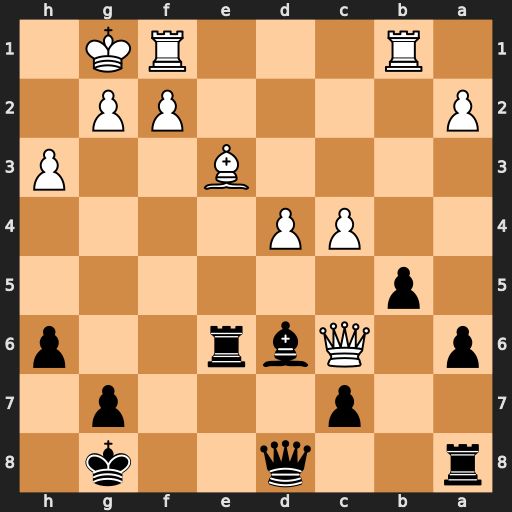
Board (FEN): r2q2k1/2p3p1/p1Qbr2p/1p6/2PP4/4B2P/P4PP1/1R3RK1
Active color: b
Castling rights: -
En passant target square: -
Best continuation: Bh2+ Kxh2 Rxc6